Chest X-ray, AP view. Patient: 48 years old, sex M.
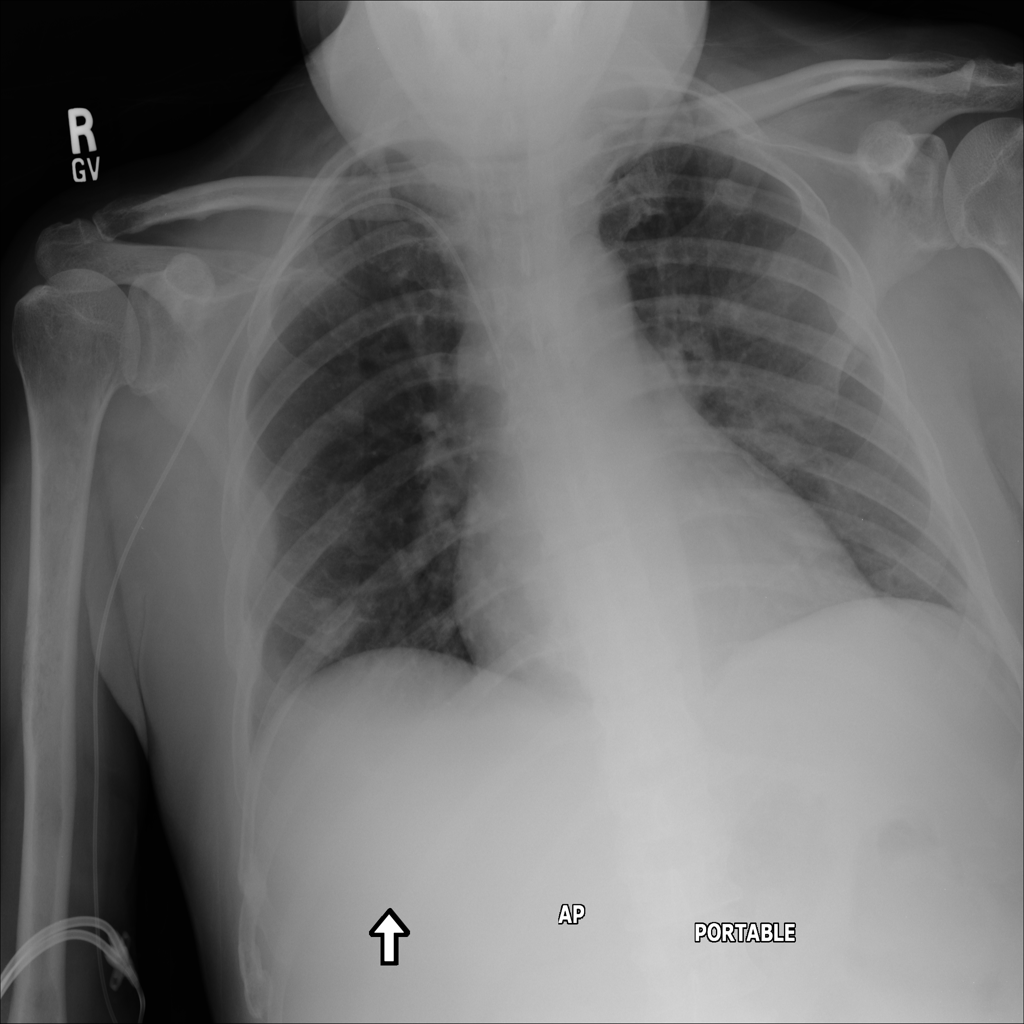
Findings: No Finding